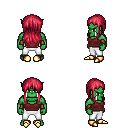
a pixel art fantasy rpg character, male body template, orc, green skin, maroon pirate shirt, white pants, ruby red unkempt hairstyle, leather bracers, gold boots, four views (front, back, left, right), 2x2 character sprite sheet, small pixel art, hard edges, no anti-aliasing